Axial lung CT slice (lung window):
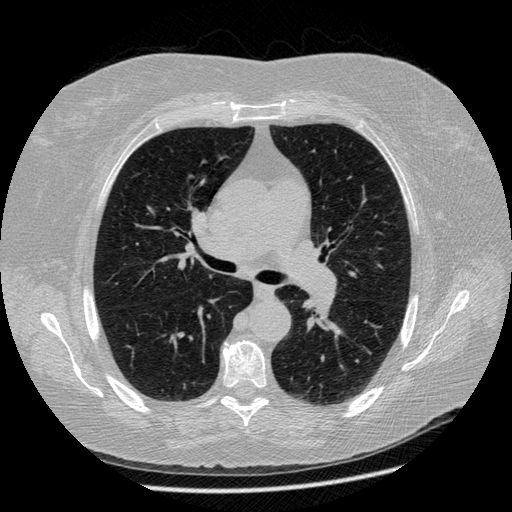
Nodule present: no